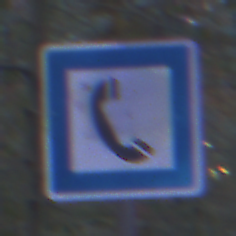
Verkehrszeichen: Fernsprecher
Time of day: Night
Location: Outdoor (Suburban)
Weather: PartlyCloudy
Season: NotSpecified
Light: Artificial